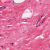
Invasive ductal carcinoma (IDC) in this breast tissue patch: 0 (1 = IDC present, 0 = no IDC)